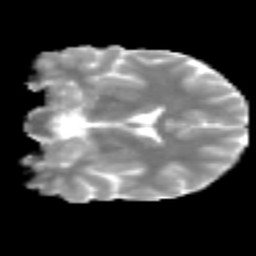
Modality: MD
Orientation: coronal
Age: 20
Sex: female
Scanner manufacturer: siemens
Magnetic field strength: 3 T
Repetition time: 2.3 s
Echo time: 0.085 s